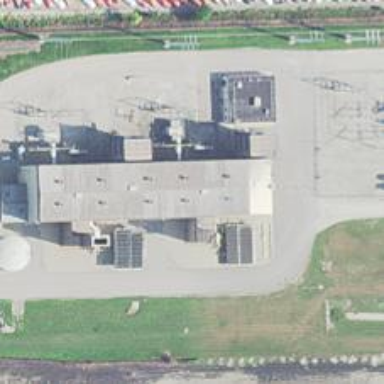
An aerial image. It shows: Gas turbine power generator.